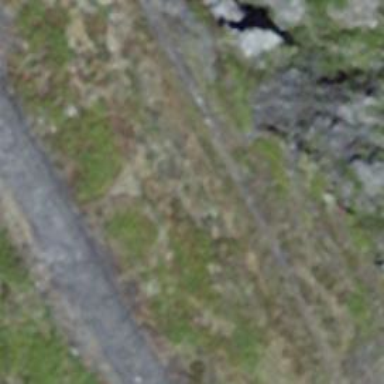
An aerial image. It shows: Path.